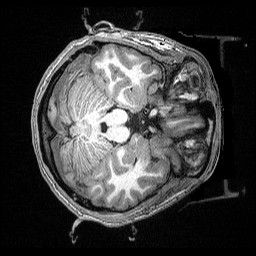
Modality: T1w
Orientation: axial
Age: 23
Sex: male
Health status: ill
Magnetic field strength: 3 T
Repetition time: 2.53 s
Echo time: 0.00331 s